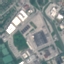
Land use / land cover class: Industrial